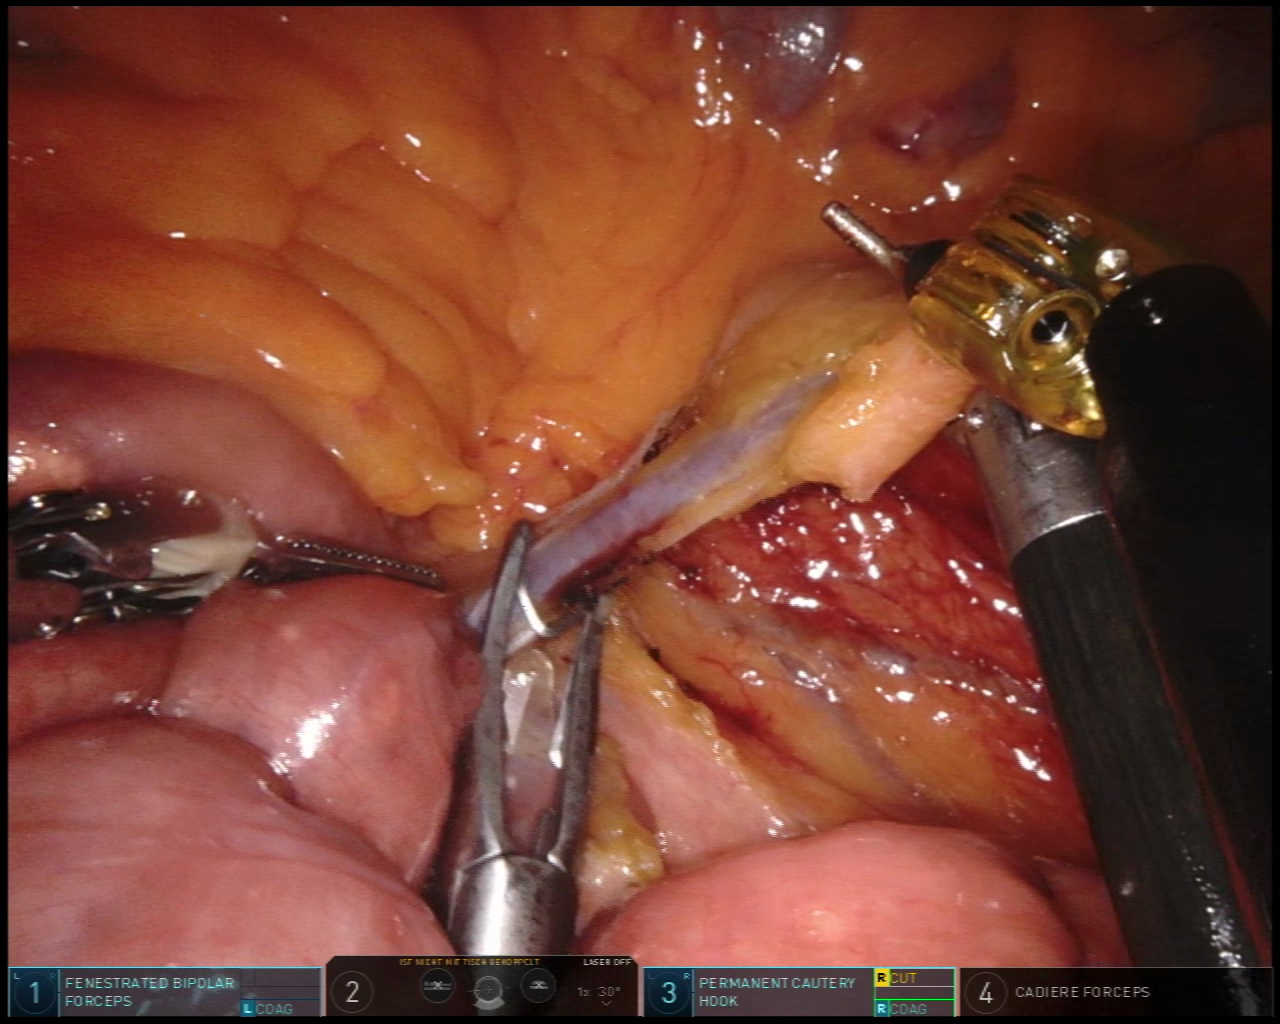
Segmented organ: intestinal_veins
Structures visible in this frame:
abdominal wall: no
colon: yes
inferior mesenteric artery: no
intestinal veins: yes
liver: no
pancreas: no
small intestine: yes
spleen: no
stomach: no
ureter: no
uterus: no
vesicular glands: no